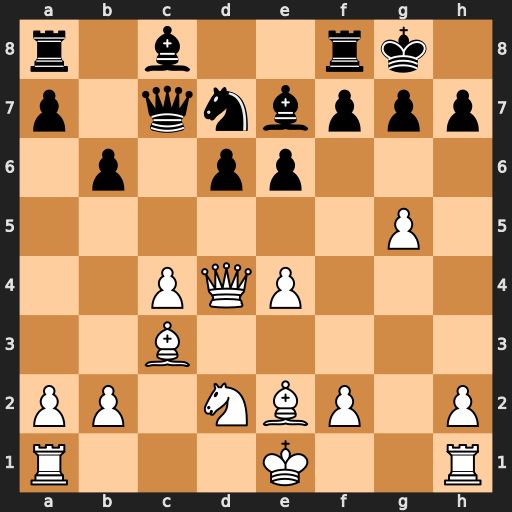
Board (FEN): r1b2rk1/p1qnbppp/1p1pp3/6P1/2PQP3/2B5/PP1NBP1P/R3K2R
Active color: w
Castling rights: KQ
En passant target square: -
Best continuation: Qxg7#